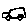
Label: car